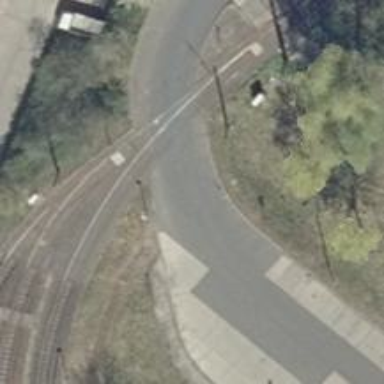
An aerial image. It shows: Railway switch.